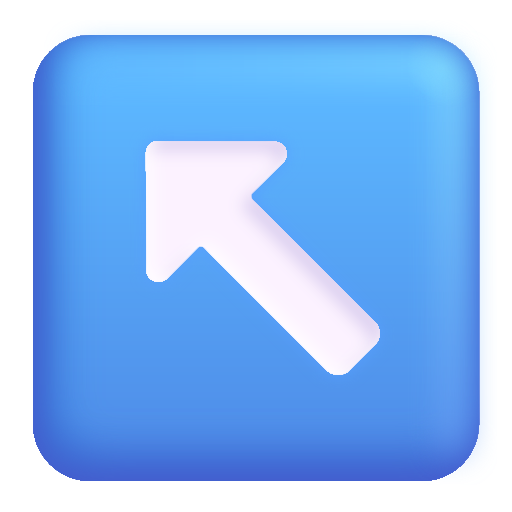
up left arrow color